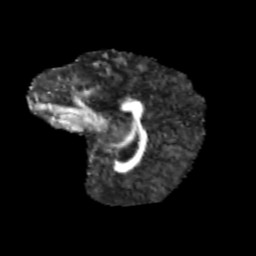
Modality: FA
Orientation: sagittal
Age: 11
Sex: female
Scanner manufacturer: siemens
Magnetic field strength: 3 T
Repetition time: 3.8 s
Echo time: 0.07 s